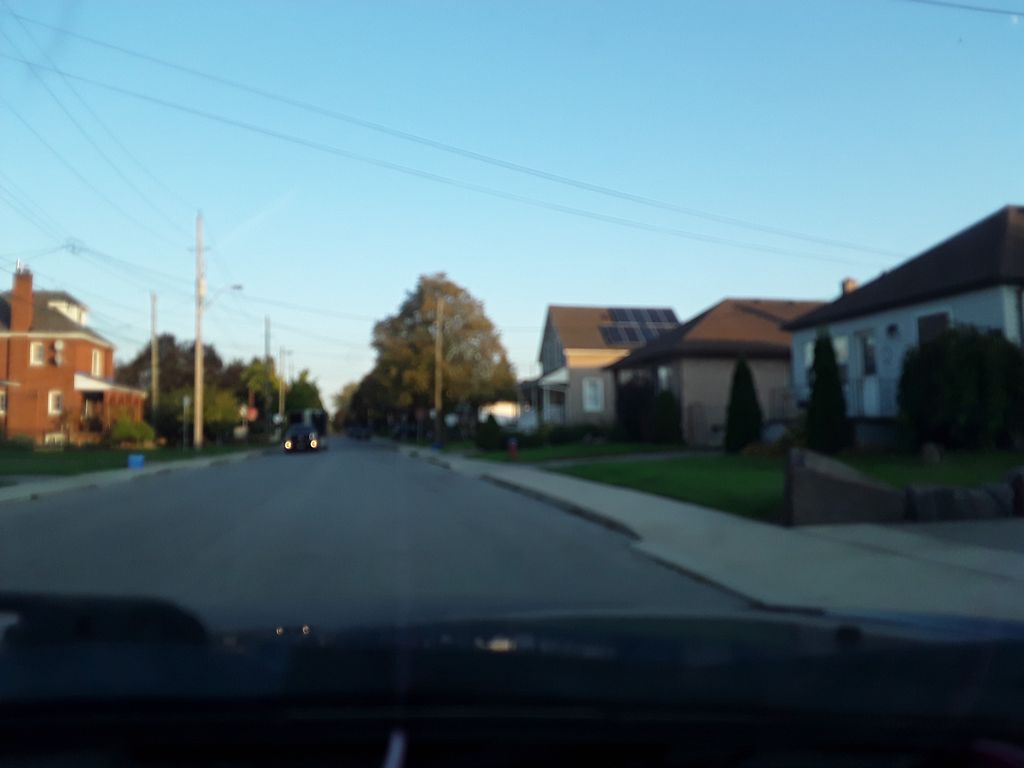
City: hamilton